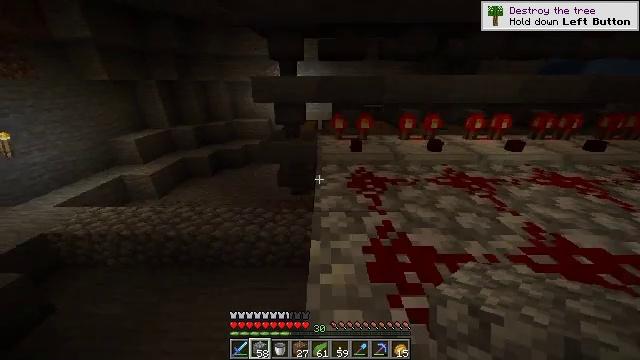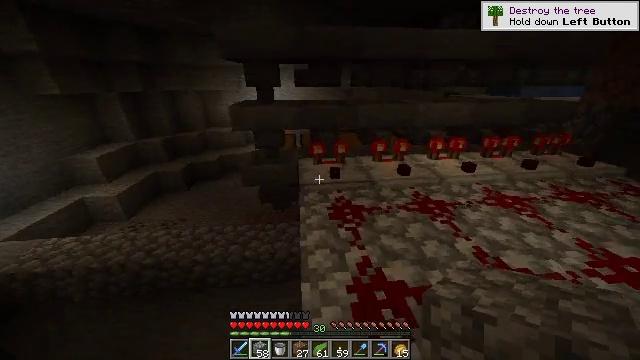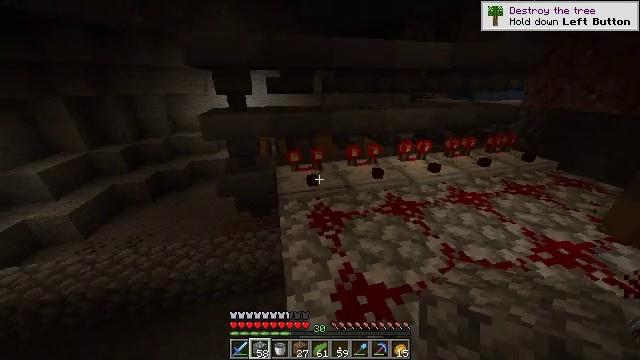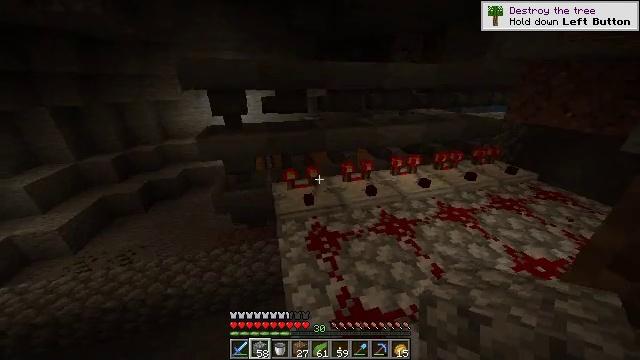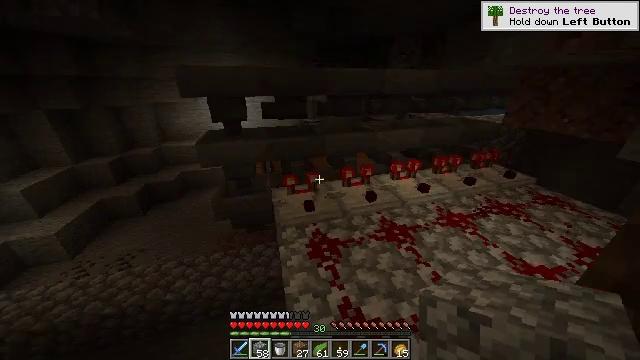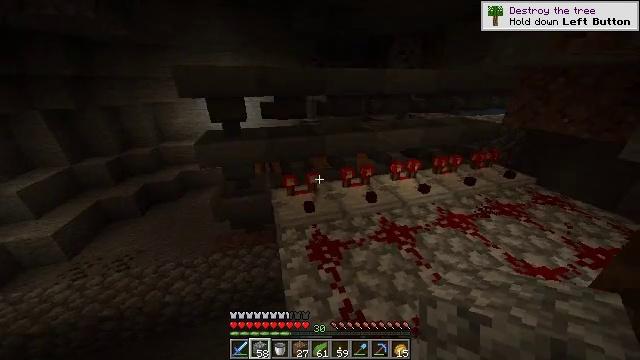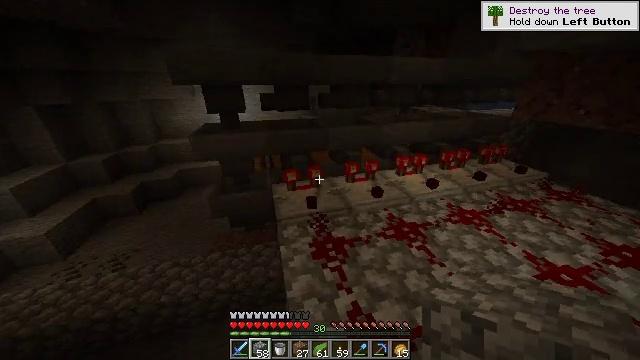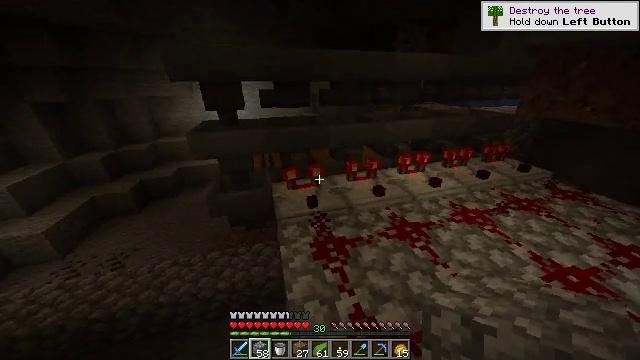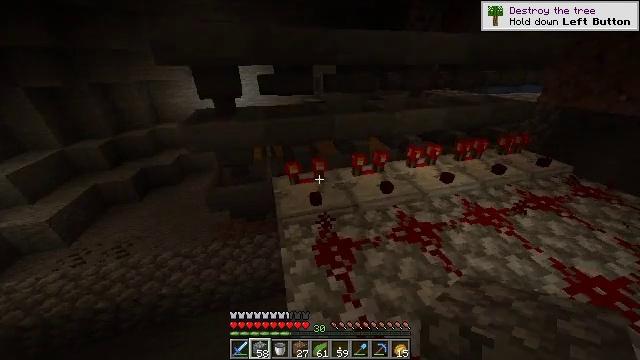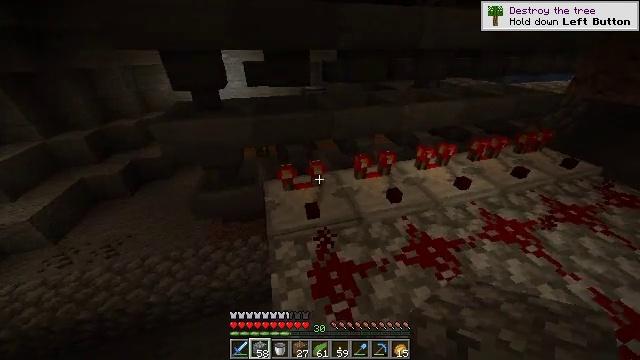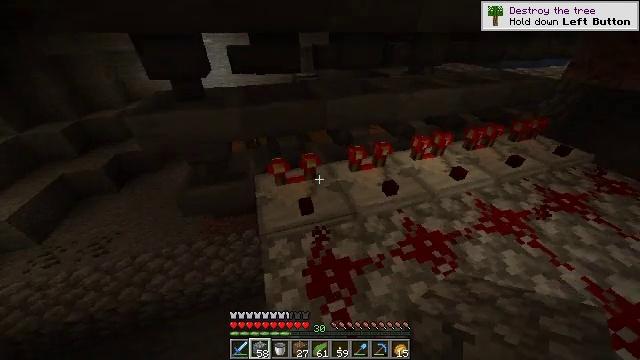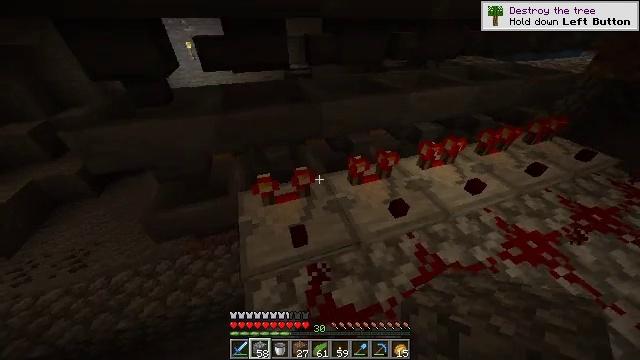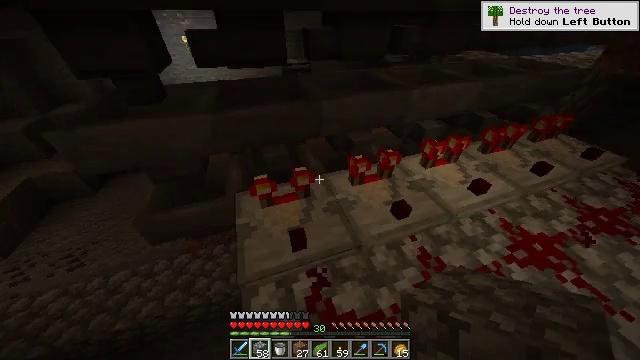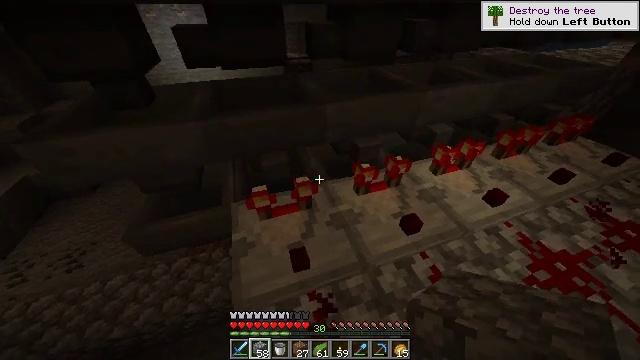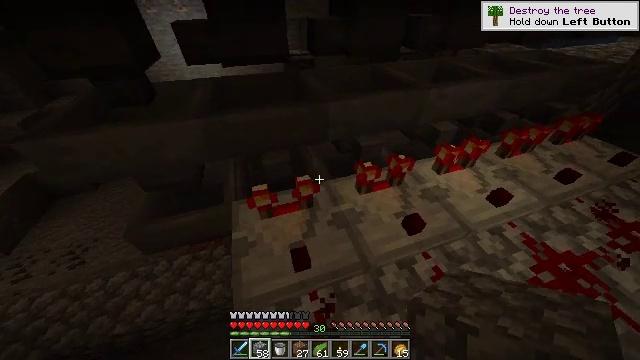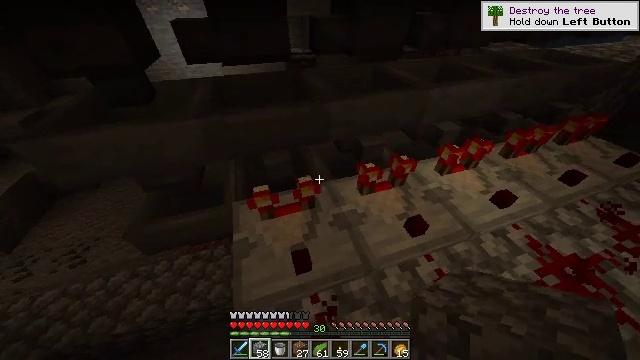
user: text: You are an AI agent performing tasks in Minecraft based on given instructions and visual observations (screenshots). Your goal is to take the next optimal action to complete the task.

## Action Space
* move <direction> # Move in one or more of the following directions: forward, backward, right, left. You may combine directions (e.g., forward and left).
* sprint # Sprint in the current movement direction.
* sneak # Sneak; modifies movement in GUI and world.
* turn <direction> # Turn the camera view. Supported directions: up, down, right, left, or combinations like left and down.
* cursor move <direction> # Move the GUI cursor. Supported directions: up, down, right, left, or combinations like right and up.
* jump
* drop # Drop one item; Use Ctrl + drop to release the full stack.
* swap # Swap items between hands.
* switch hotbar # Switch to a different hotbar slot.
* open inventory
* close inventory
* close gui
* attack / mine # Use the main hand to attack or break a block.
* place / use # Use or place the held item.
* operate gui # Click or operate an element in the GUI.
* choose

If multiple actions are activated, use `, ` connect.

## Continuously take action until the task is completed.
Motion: motion action
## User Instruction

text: Mine the comparator to reclaim it.
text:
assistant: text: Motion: move forward, turn right, jump
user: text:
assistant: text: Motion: move forward, turn right, jump
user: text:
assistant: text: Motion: move forward, turn right, jump
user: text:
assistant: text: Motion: move forward
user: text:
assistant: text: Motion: move forward
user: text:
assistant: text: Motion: move forward
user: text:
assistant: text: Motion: move forward
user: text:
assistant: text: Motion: move forward, turn down
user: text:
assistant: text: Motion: move forward, turn down
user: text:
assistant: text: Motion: move forward, turn right and down
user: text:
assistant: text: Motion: move forward, turn right and down
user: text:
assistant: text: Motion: turn down
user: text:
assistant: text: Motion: turn down
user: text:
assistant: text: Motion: no_op
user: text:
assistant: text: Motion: no_op
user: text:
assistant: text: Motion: no_op
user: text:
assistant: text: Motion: no_op
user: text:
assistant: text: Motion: no_op
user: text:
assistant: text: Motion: no_op
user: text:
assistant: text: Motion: no_op
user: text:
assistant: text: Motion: no_op
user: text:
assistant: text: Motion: no_op
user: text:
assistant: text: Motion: no_op
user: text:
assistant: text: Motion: no_op
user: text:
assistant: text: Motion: no_op
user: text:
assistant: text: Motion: no_op
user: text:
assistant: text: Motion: no_op
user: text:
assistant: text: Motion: no_op
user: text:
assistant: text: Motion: no_op
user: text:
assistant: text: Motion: no_op